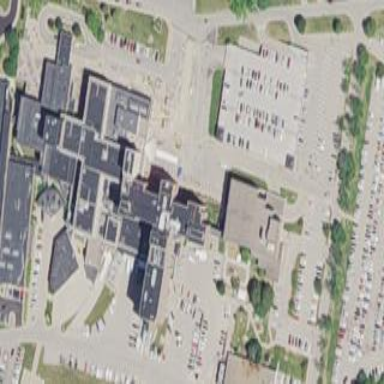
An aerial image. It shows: Hospital building.